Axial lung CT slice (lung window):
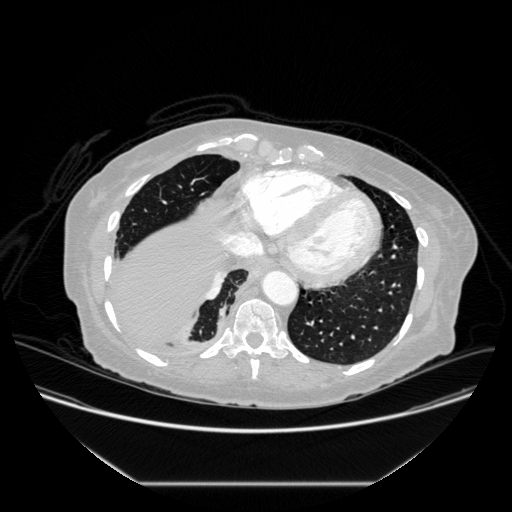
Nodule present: no